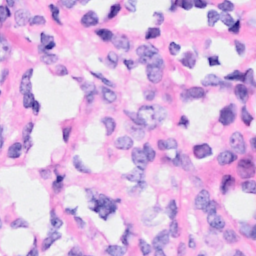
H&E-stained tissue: Breast